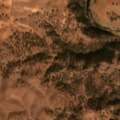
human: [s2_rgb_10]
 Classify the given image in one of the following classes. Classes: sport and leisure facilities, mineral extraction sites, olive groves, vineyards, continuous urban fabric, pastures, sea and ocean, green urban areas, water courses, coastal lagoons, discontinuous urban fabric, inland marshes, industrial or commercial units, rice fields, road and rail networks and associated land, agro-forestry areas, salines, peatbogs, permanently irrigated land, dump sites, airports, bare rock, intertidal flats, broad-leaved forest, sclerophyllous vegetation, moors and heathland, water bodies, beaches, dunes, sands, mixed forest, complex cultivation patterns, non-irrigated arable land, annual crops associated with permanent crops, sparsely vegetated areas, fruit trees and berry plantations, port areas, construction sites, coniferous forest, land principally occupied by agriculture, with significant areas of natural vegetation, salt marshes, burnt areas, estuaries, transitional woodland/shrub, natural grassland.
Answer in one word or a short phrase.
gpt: non-irrigated arable land, agro-forestry areas, broad-leaved forest